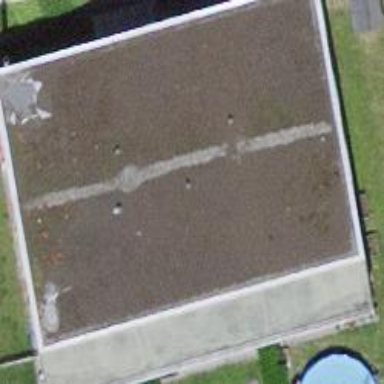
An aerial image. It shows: Residential building.